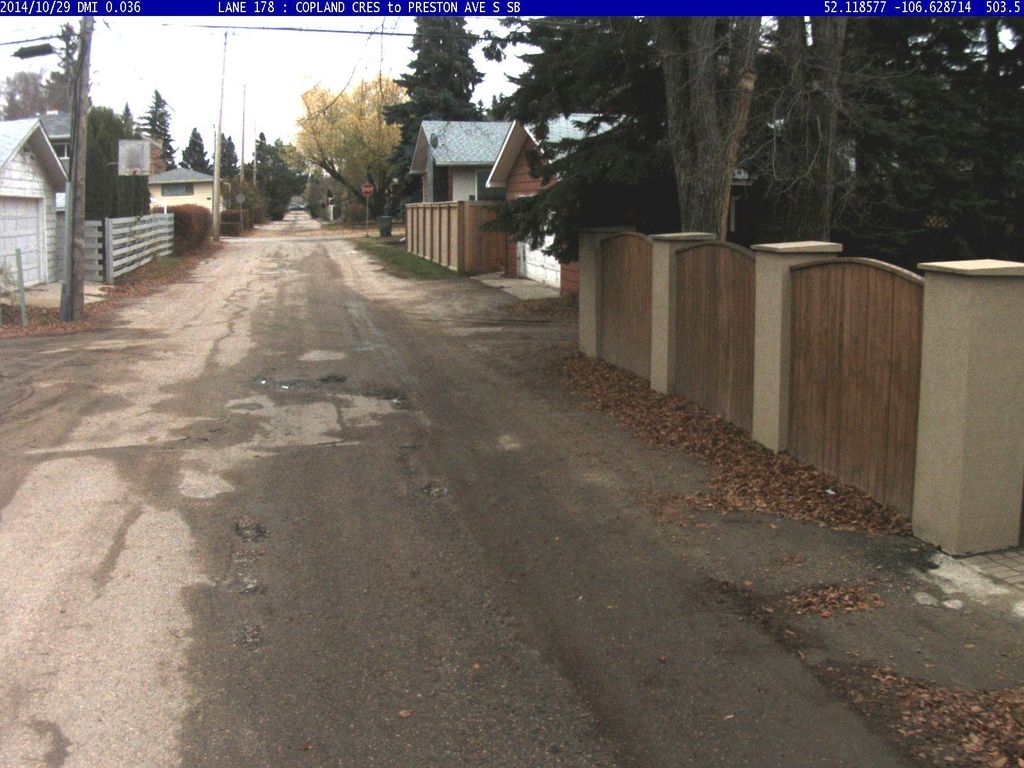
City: saskatoon